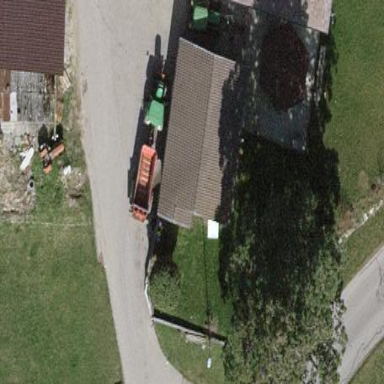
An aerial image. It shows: Farm building.